Field crop: tomato
Growth stage: 1
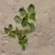
Species: portulaca